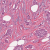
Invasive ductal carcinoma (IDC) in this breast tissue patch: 1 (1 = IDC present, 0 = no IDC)